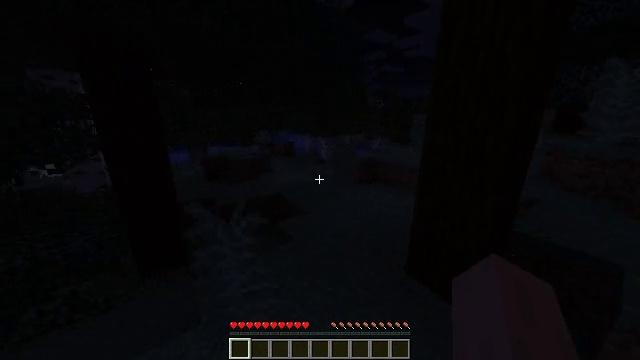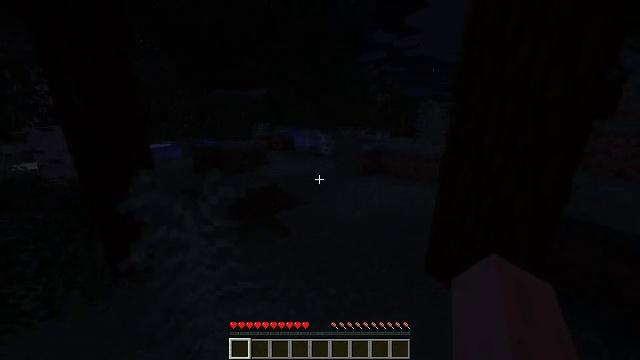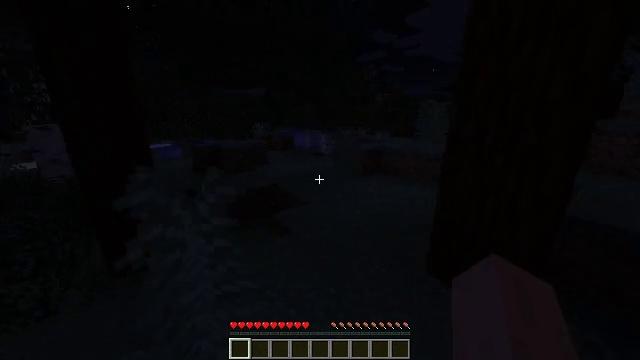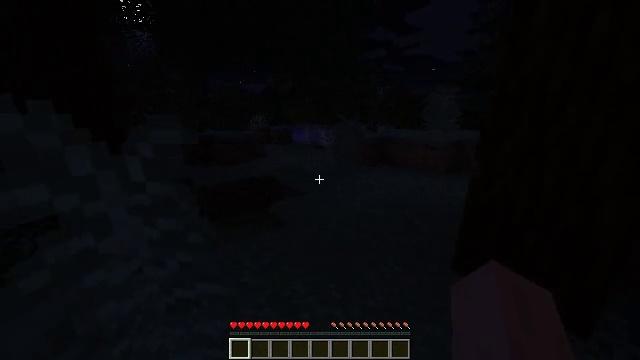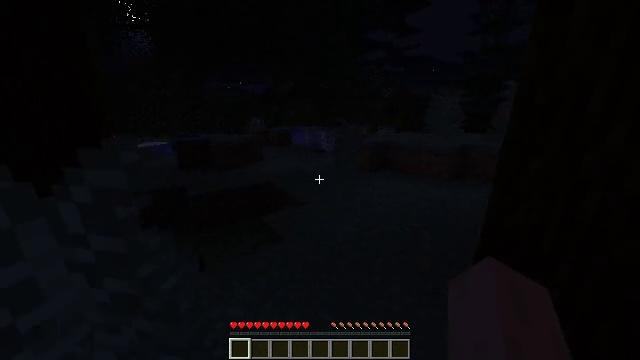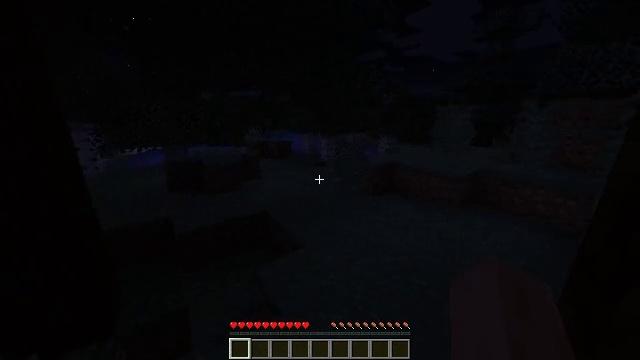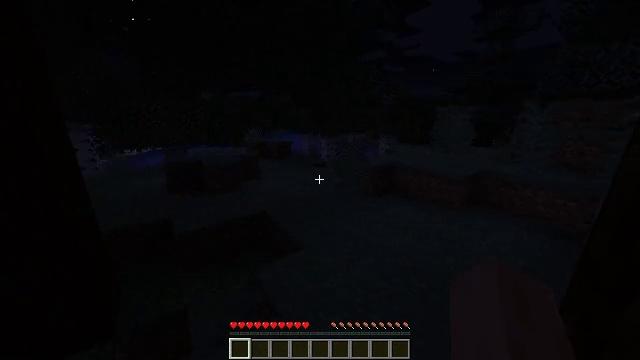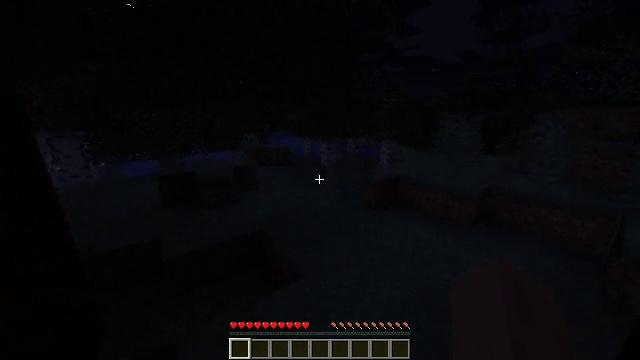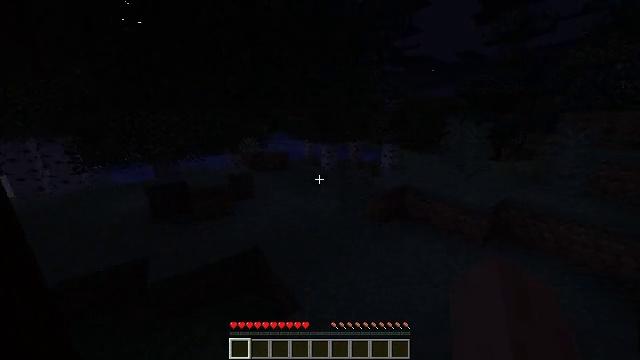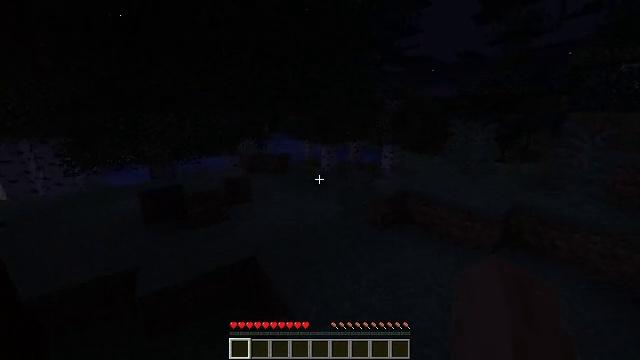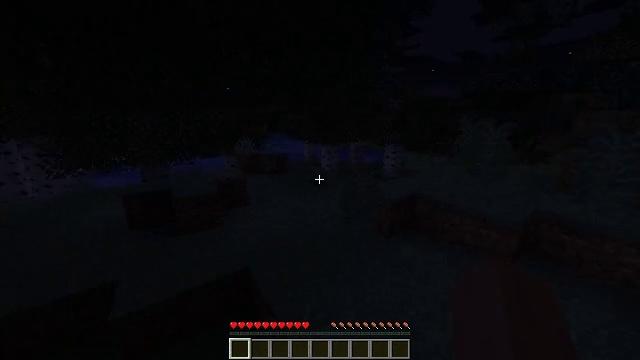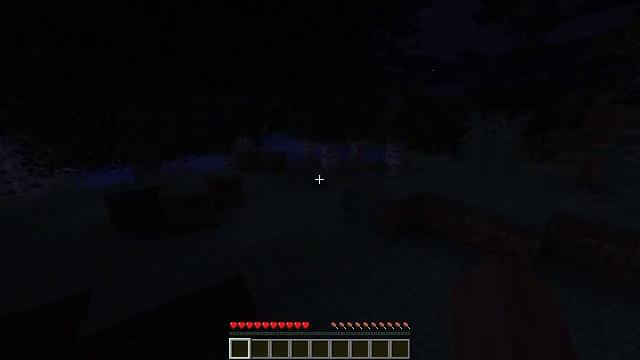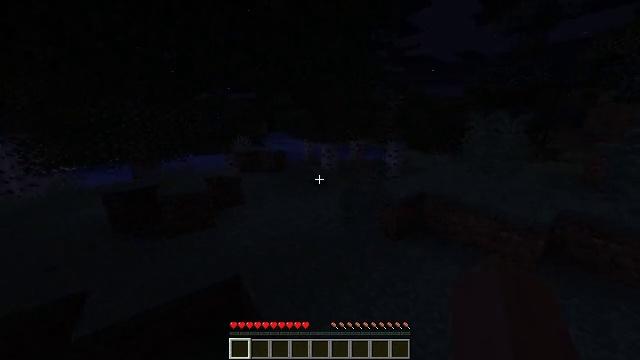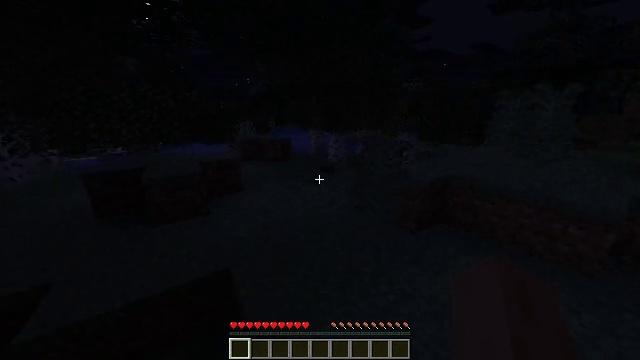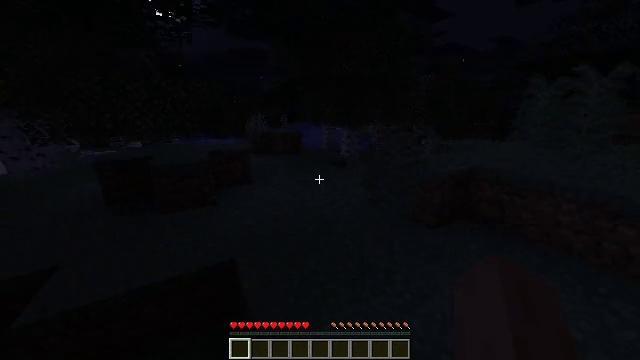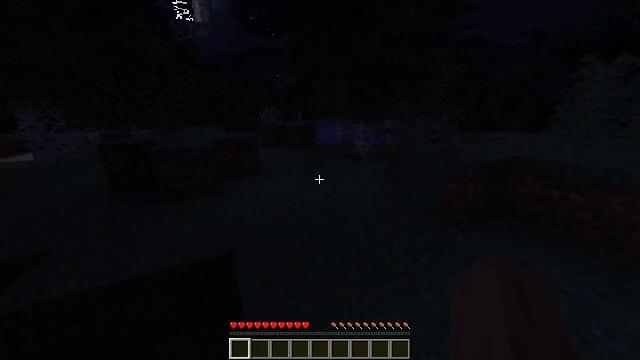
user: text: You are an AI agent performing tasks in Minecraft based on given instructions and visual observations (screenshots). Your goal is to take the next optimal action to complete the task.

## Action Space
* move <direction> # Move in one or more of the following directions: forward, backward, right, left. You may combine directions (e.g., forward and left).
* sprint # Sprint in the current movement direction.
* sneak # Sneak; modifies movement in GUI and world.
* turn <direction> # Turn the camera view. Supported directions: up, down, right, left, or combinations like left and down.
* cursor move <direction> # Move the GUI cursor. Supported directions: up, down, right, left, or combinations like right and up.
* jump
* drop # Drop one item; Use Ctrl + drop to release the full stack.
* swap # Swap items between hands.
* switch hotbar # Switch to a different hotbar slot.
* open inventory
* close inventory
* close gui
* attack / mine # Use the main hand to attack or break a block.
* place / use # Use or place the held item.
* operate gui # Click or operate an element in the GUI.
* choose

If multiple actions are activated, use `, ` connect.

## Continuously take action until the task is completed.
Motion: motion action
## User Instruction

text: Gather the ladder by attacking it.
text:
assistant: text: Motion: move forward, jump
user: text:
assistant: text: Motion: move forward, jump
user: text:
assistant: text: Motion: move forward, sprint, jump
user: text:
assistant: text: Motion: move forward, sprint, jump
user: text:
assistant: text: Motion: move forward, sprint, jump
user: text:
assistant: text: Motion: move forward, sprint, jump
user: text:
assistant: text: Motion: move forward, jump
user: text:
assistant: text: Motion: move forward, jump
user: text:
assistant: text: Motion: move forward, jump
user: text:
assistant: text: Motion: move forward, jump
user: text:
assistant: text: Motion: move forward, jump
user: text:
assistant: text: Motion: move forward, jump
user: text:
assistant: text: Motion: move forward, turn left and down, jump
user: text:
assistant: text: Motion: move forward, turn left, jump
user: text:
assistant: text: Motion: move forward, turn left, jump
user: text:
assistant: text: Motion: move forward, sprint, turn left, jump
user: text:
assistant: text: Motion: move forward, sprint, turn left, jump
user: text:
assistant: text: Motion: move forward, sprint, jump
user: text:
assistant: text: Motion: move forward, sprint, jump
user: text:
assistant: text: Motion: move forward, jump
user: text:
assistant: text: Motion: move forward, jump
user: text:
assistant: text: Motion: move forward, jump
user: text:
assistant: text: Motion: move forward, jump
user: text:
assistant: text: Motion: move forward, jump
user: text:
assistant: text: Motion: move forward
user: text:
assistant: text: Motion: move forward, turn up
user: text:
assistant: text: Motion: move forward, turn left and up
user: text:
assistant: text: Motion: move forward, turn left and up
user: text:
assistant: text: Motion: move forward, turn left and up
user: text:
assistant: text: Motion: move forward, turn left and up